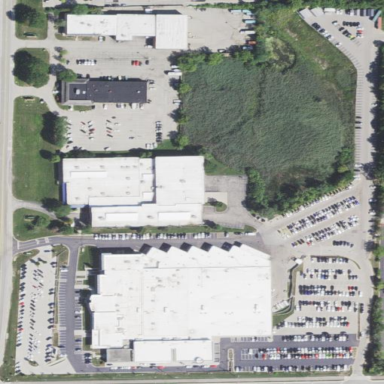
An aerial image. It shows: Commercial area.